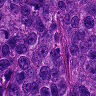
Metastatic tissue present: yes